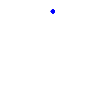
Particle: pion